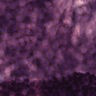
Metastatic tissue present: no